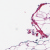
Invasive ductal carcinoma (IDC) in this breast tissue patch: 0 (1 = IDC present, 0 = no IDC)